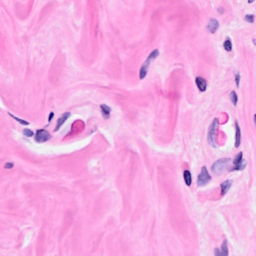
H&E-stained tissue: Breast